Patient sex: F
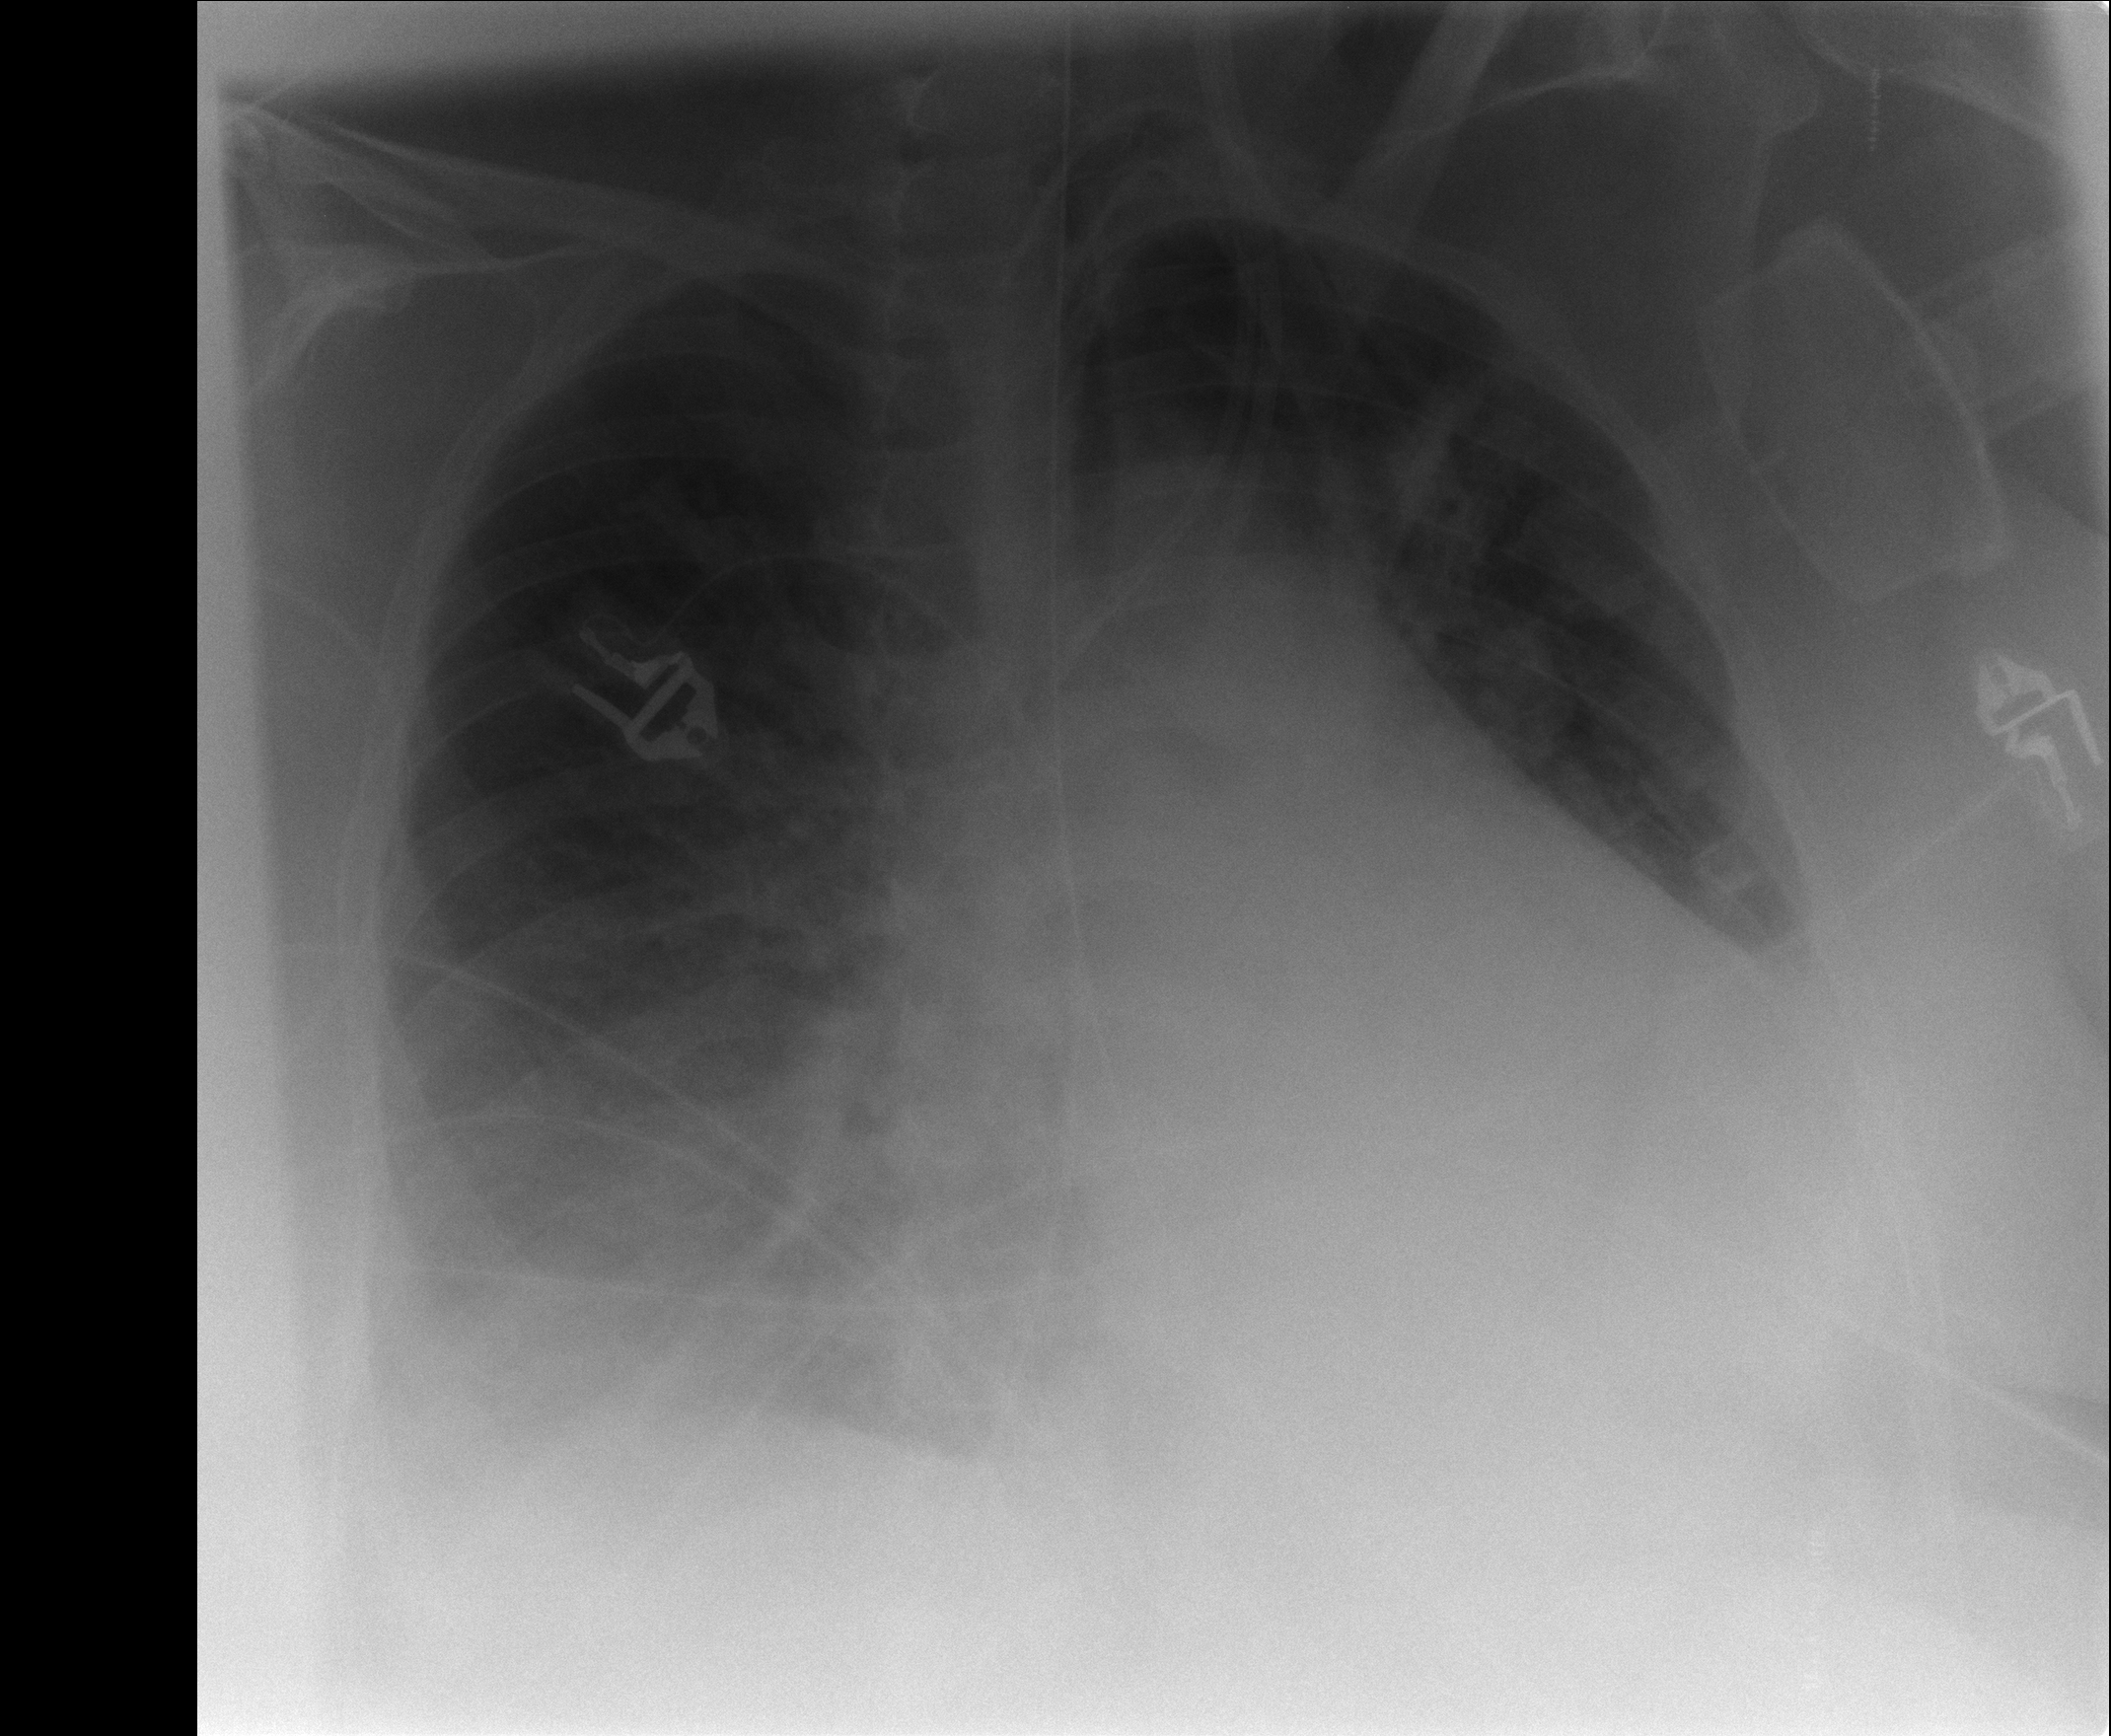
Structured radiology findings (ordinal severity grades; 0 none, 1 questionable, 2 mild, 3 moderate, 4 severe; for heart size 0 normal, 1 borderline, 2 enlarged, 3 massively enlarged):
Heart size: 2
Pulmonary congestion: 0
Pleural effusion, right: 2
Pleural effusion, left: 2
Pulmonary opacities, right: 2
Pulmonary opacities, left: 0
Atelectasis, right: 2
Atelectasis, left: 1